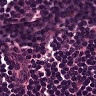
Metastatic tissue present: no